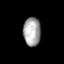
Tissue: prostate
Cell type: T cells
Senescence score: 0.3575
Nuclear area (px): 489
Mean DAPI intensity: 165.669